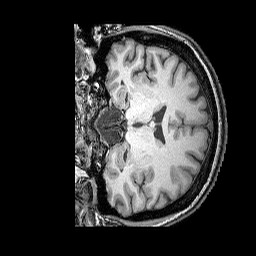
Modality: T1w
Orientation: coronal
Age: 29
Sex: female
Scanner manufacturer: siemens
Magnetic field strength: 3 T
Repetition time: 2.25 s
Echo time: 0.00415 s